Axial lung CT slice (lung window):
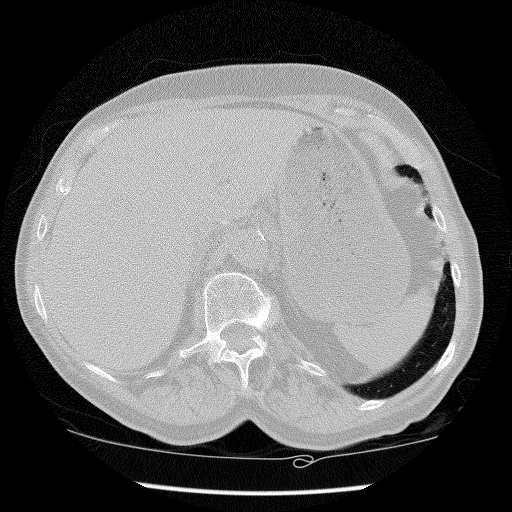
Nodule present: no